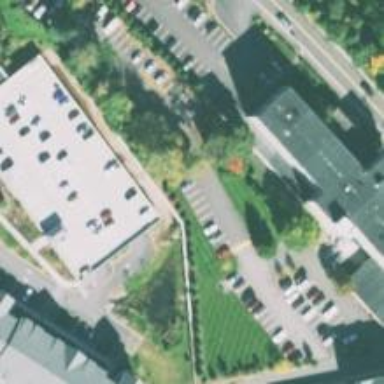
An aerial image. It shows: Multi-storey parking facility with concrete surface.